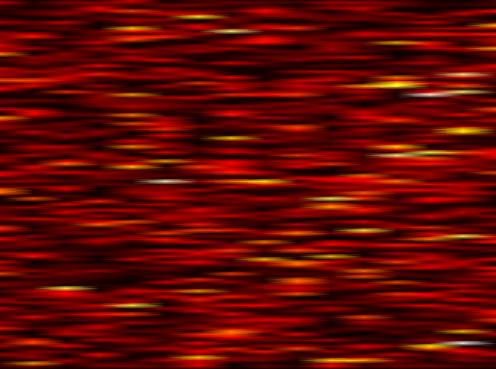
Label: OFDM